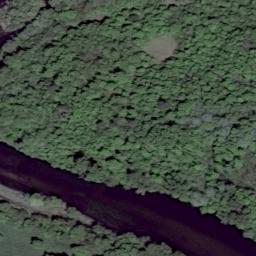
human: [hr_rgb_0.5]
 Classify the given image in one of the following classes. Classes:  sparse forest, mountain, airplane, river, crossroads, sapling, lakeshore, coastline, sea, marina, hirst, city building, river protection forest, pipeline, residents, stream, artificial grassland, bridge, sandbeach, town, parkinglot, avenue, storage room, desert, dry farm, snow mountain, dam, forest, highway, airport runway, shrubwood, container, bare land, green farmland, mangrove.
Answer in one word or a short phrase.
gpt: river